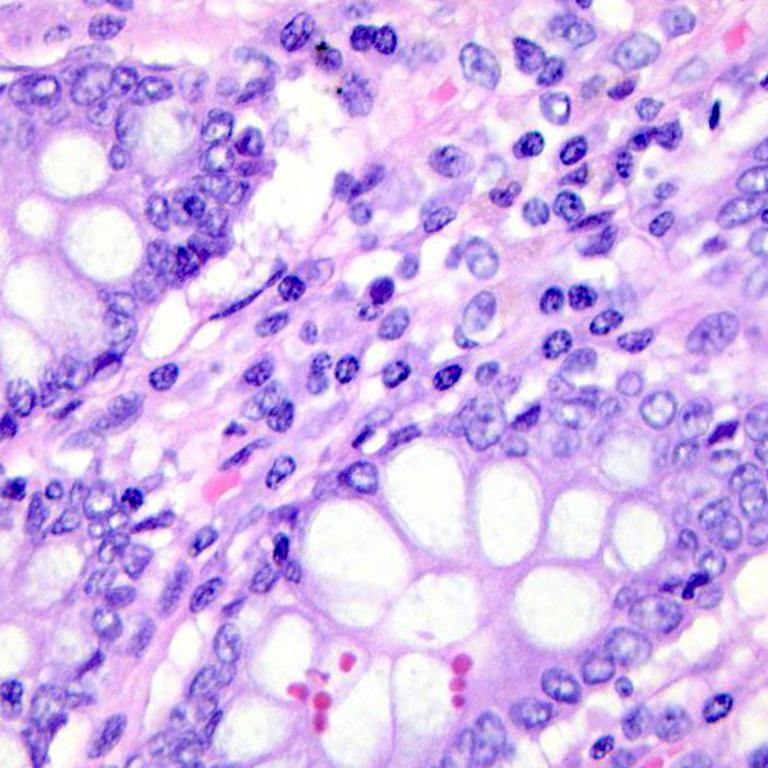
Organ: colon
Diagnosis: benign